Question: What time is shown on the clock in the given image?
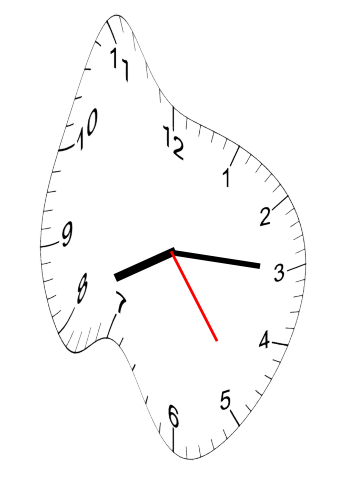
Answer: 08:15:24